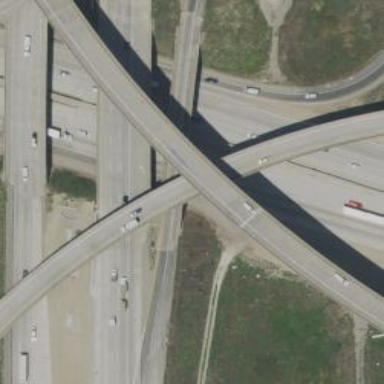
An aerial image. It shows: Motorway link bridge.